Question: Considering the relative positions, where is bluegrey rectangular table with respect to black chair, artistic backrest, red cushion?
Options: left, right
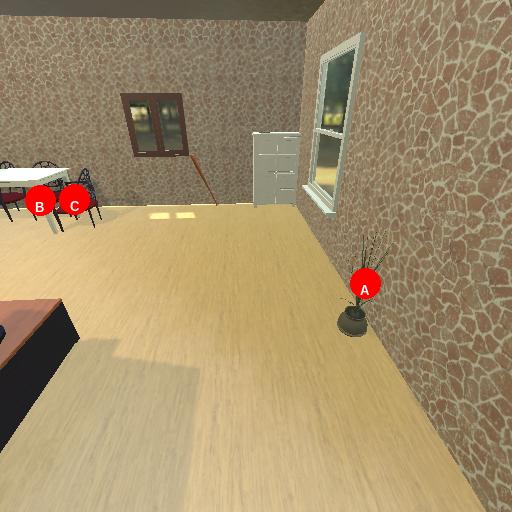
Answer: left